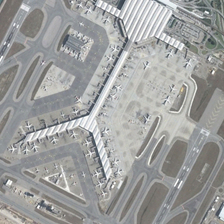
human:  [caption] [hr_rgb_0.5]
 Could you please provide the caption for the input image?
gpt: many planes will fall on this site .

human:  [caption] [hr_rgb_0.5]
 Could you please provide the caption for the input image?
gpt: there are many highways near the airport .

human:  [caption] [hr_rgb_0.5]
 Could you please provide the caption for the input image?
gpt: there are many highways near the airport .

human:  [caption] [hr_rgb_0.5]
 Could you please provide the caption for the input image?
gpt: many planes will fall on this site .

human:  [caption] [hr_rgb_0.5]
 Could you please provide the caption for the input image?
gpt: many planes will fall on this site .